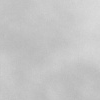
Atmospheric dust classification: dusty